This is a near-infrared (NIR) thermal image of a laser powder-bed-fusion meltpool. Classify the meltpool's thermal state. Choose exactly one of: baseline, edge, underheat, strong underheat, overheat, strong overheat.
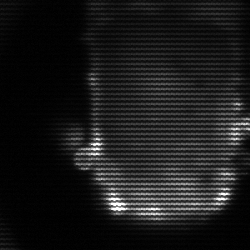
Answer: baseline